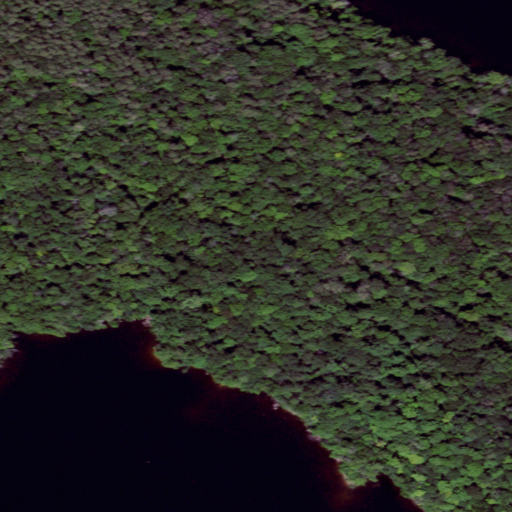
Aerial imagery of island in New York named Hall Island containing deciduous forest, open water, evergreen forest, herbaceous wetlands, grassland, woody wetlands, and mixed forest